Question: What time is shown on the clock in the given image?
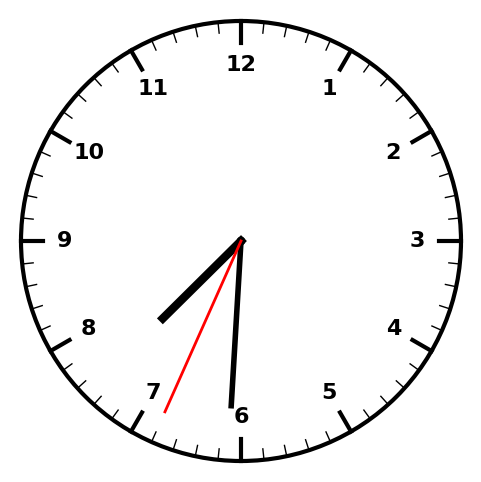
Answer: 07:30:34